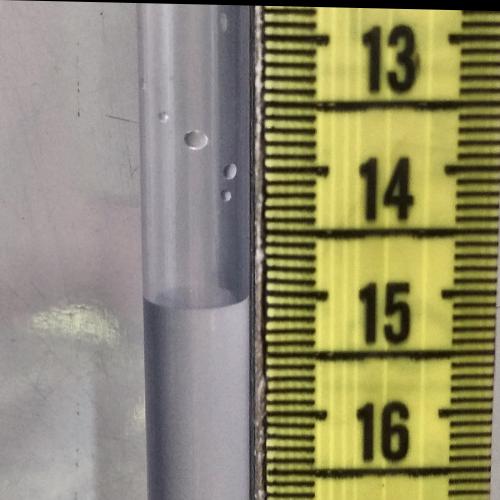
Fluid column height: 15.0 cm